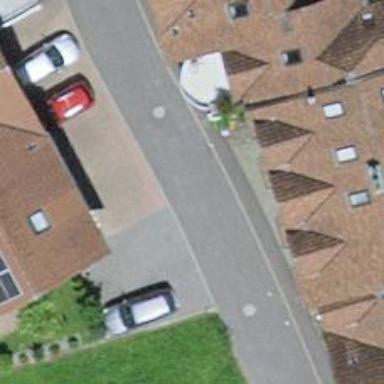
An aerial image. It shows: Paved residential road.